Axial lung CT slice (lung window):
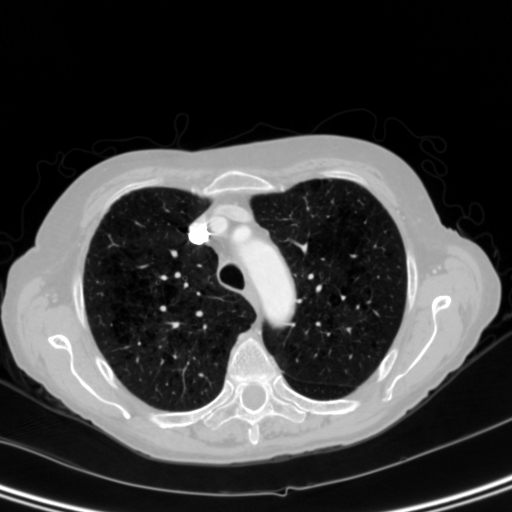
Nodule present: no